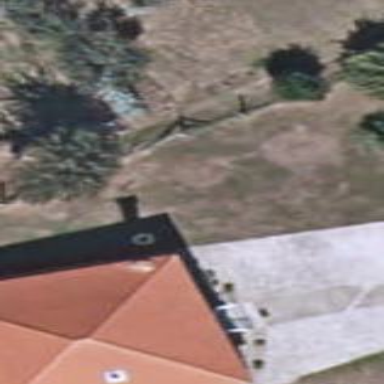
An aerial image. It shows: Simple house.